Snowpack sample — Snodgrass Mountain, Crested Butte, Colorado (2/4/25, 12:06 PM MST)
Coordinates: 38.923, -106.968
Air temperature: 35 °F
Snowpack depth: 80 cm
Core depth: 30 cm
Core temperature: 35.6 °F
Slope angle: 14°, slope face: 78°
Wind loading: low
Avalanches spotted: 0
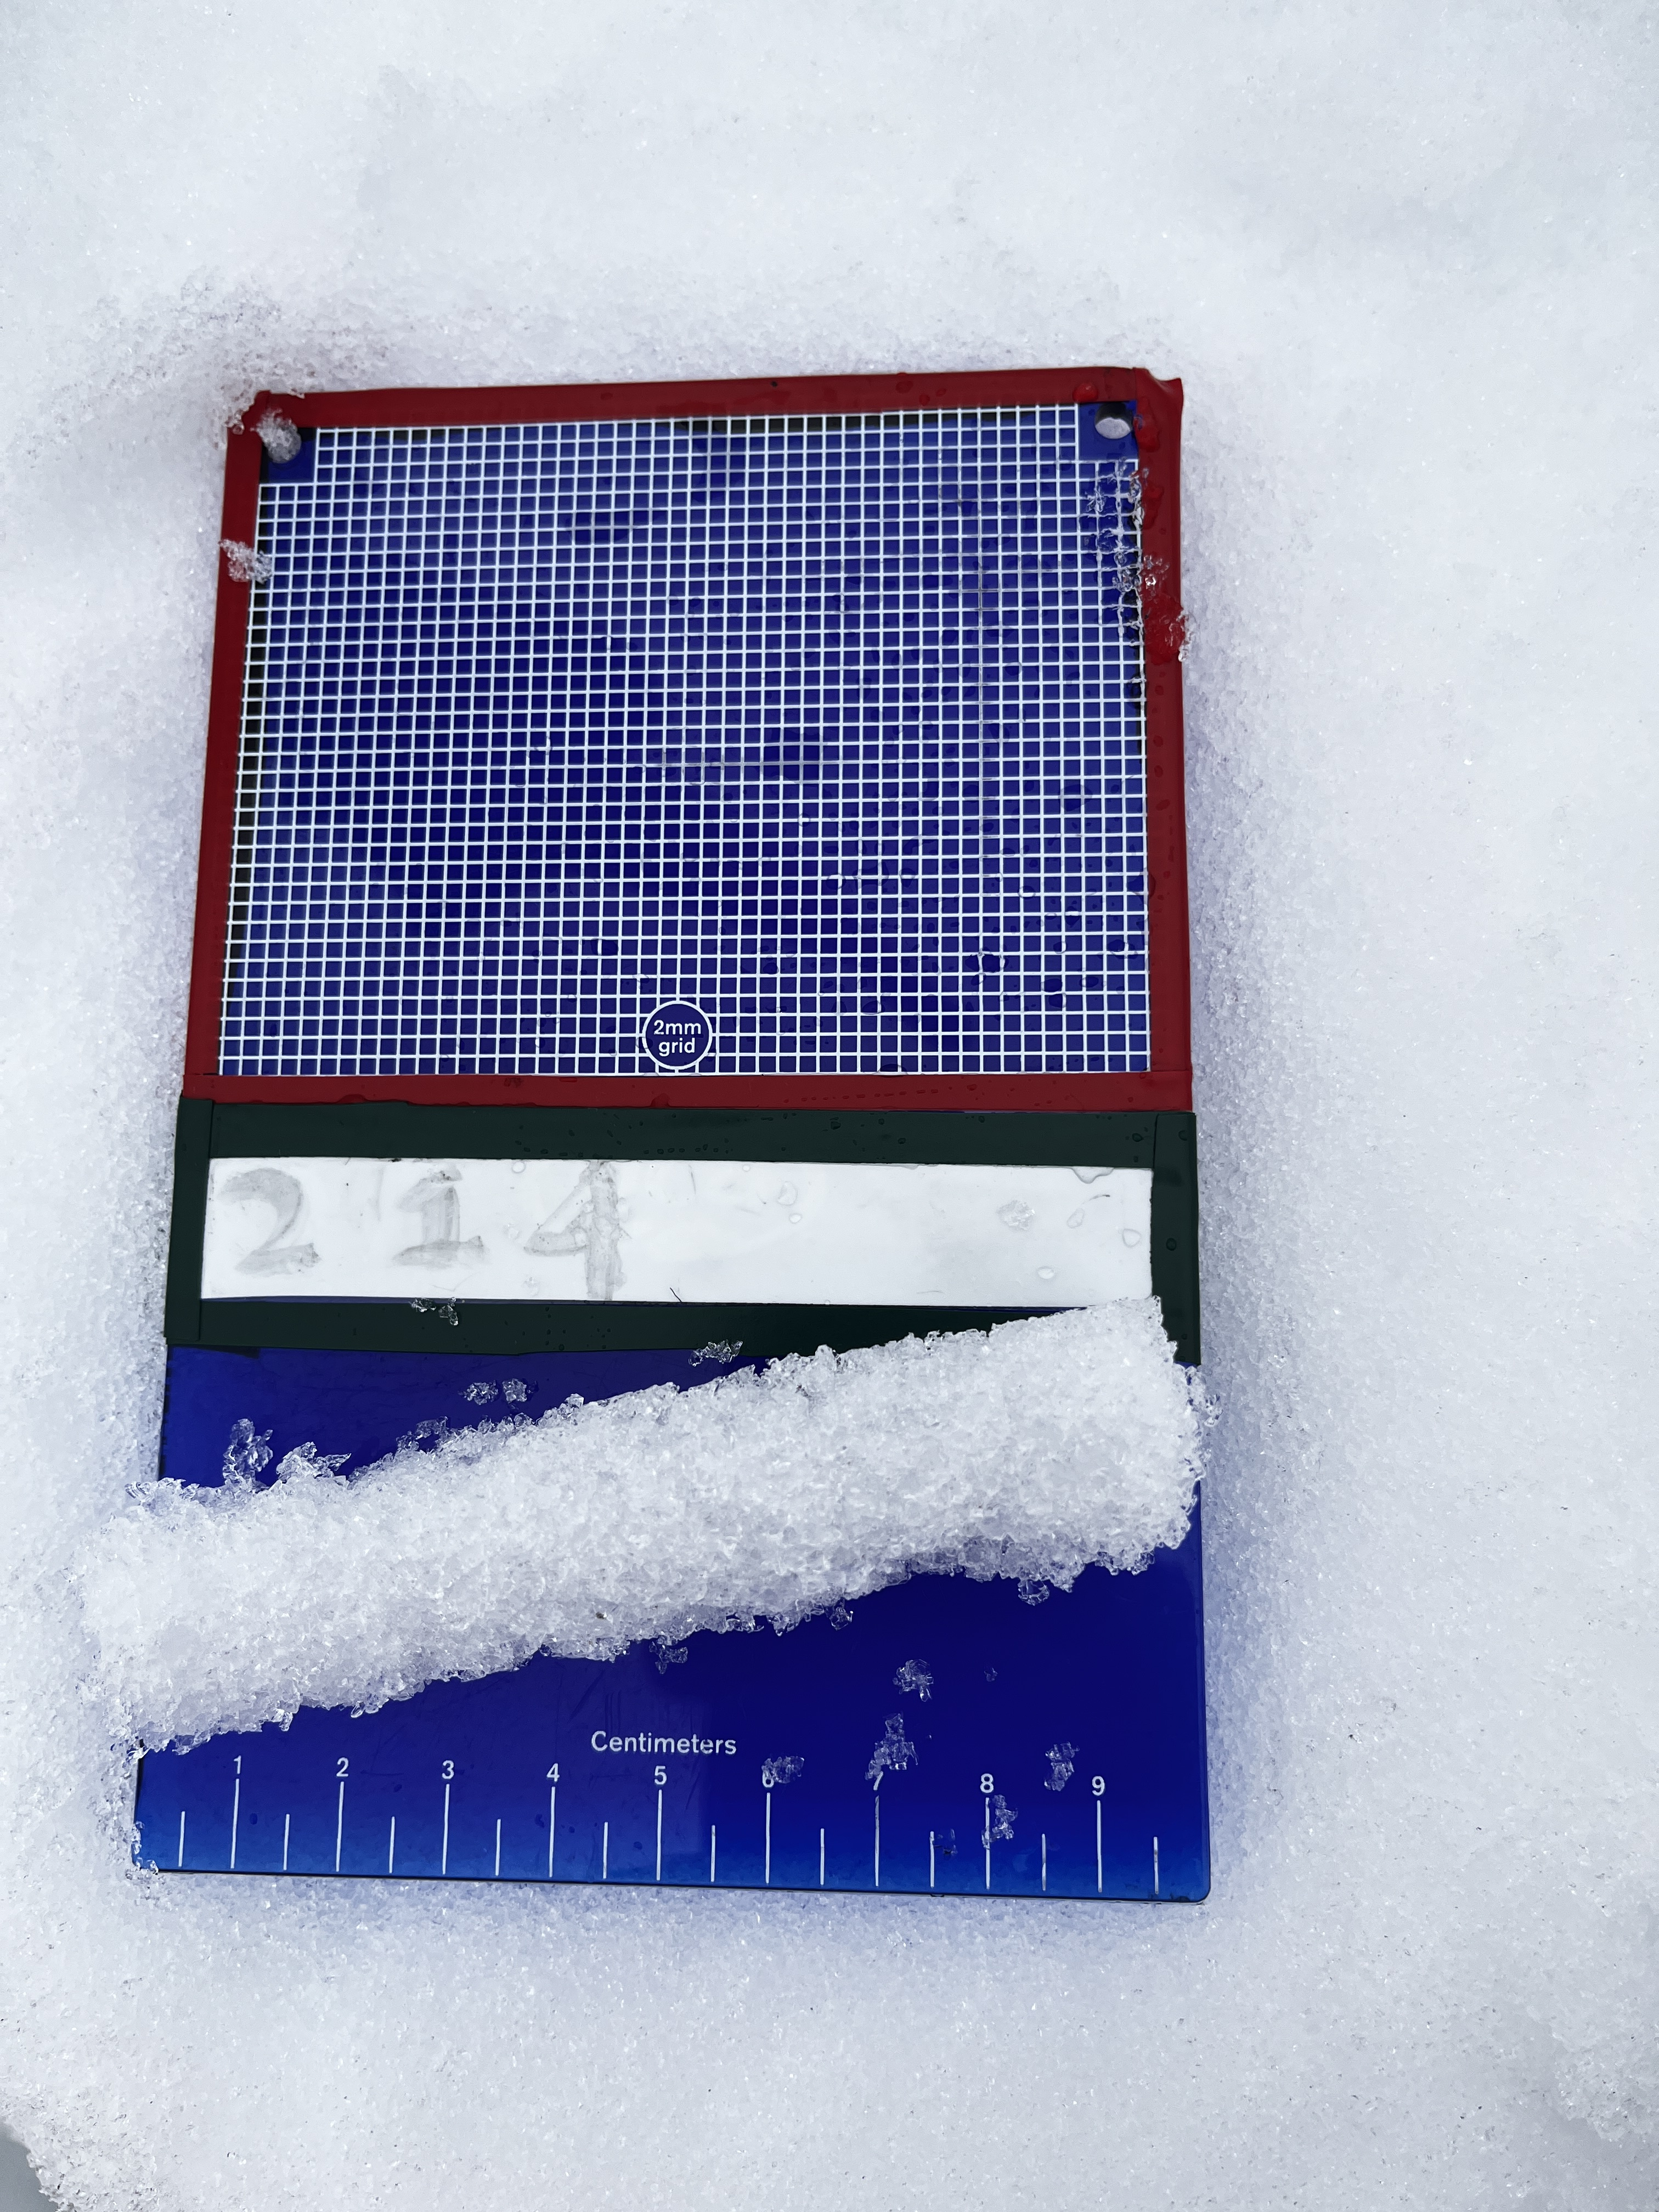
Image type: crystal_card
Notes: No avalanches nearby, unusually warm weather for the last month reported by residents, Collected 25 yards from treeline